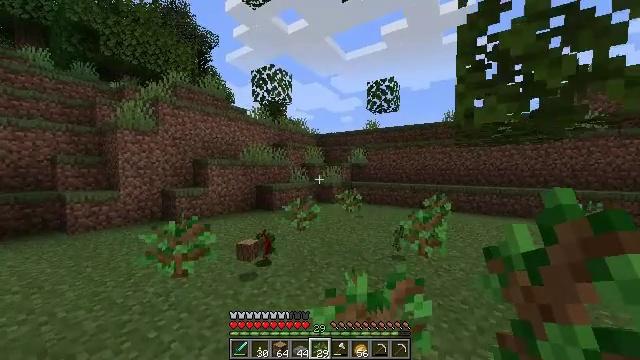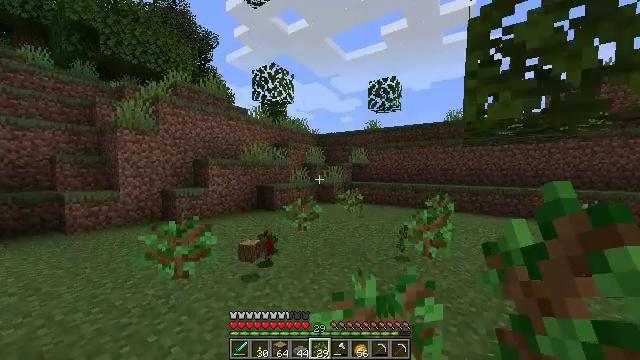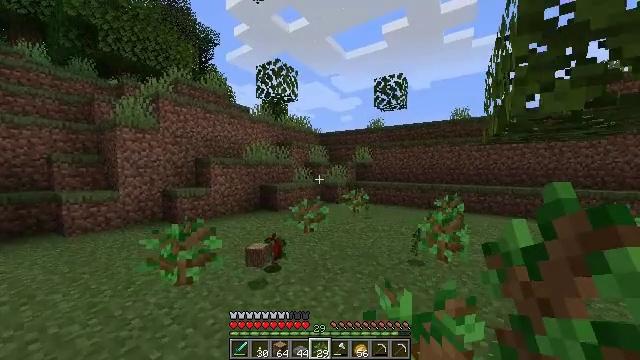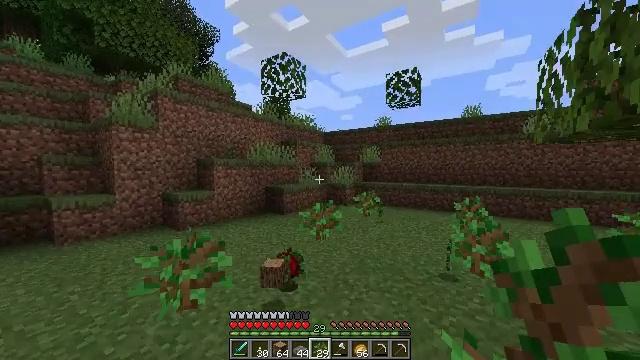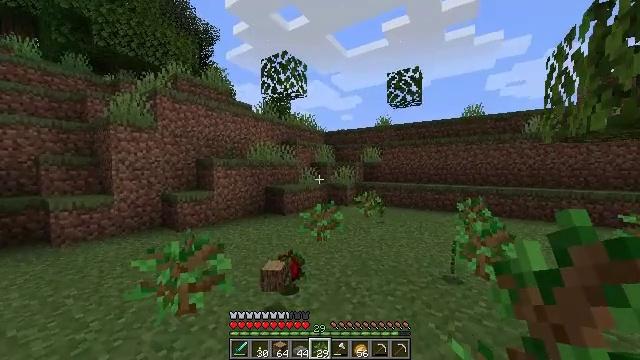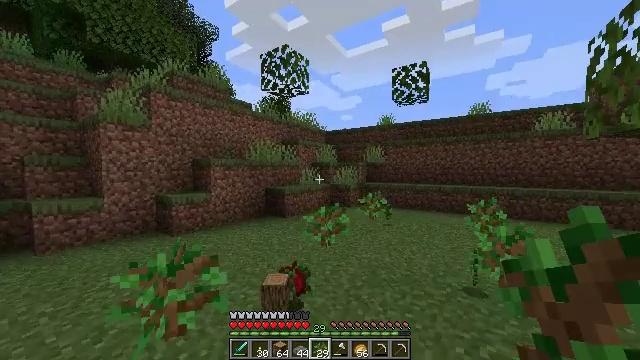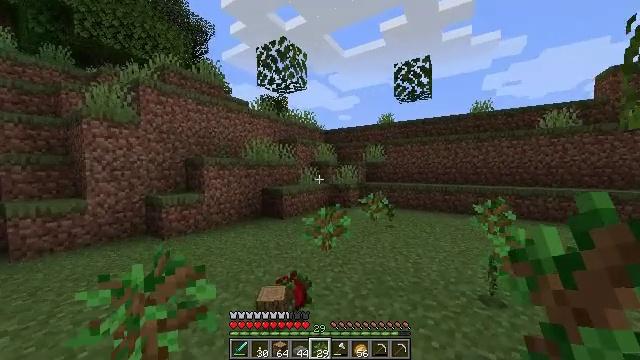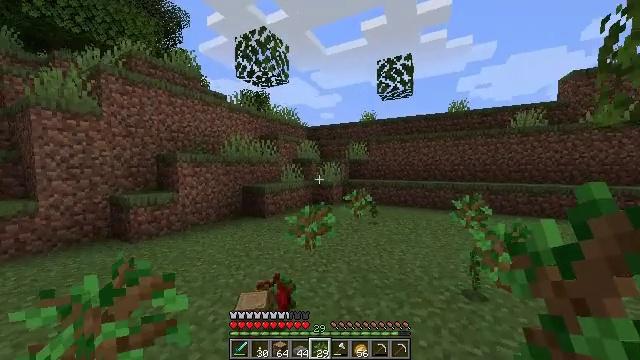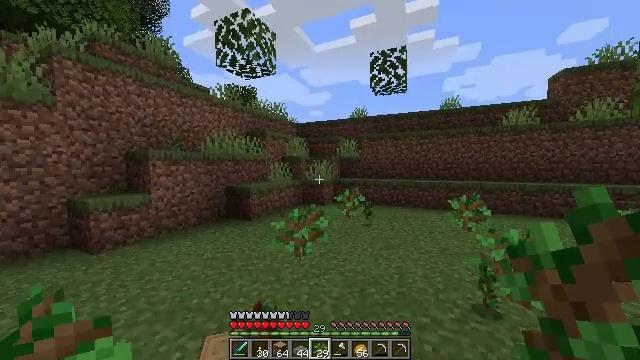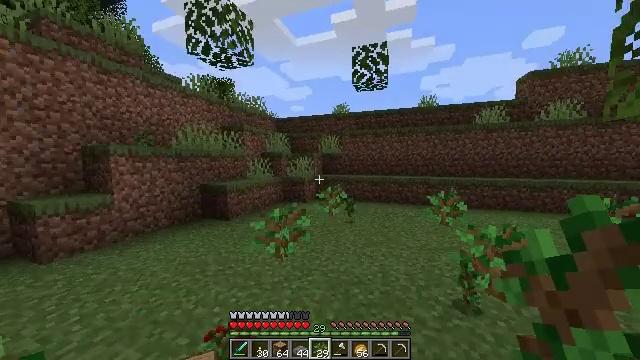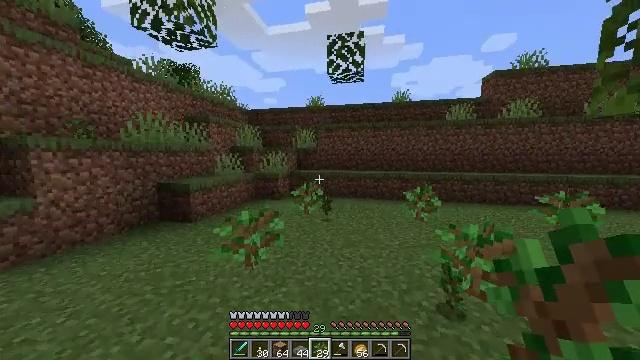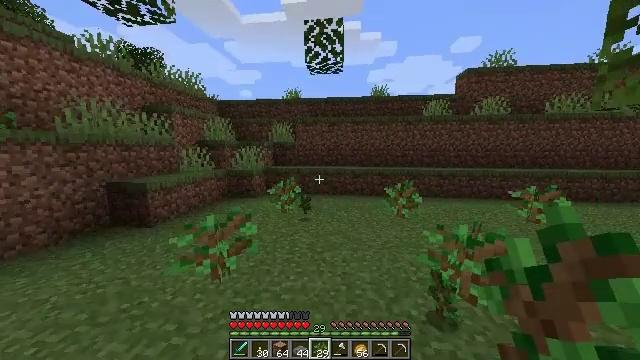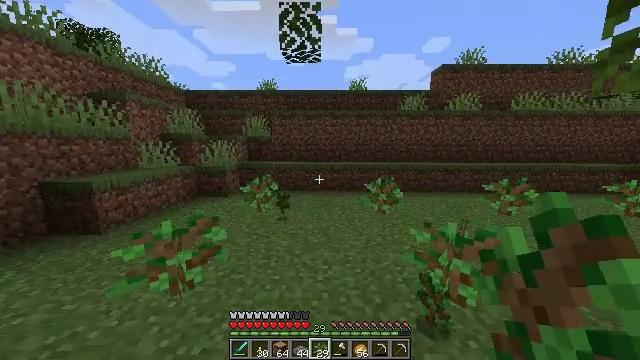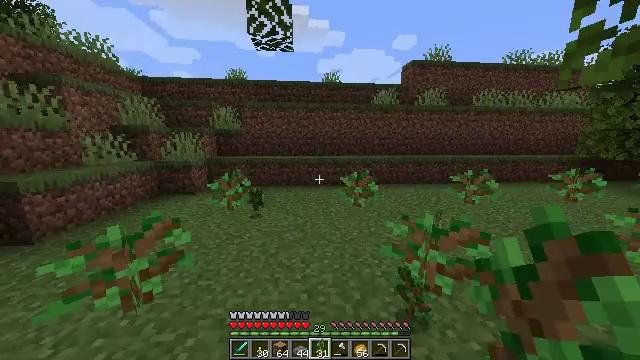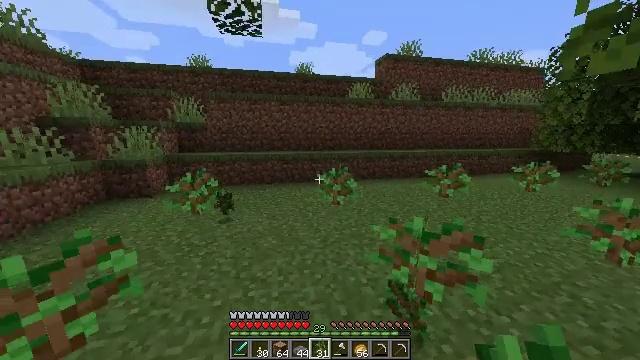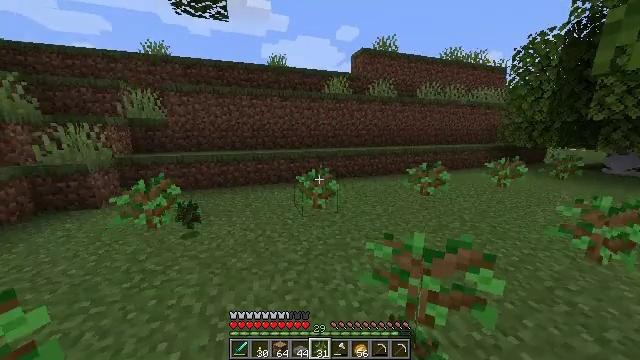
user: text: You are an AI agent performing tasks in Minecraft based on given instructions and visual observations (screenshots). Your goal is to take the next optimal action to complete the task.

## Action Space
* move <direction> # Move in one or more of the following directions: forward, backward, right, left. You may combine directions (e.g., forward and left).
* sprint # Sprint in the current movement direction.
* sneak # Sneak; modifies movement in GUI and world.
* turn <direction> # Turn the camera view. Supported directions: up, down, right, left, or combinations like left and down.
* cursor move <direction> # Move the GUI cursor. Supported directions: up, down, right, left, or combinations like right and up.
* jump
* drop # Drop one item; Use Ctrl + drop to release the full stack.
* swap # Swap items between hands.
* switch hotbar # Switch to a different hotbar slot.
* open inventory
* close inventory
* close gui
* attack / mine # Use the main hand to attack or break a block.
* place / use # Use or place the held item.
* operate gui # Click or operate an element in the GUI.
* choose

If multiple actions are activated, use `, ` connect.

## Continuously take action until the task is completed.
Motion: motion action
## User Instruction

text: Use your axe to get birch logs.
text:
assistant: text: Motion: move forward and move left
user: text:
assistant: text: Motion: move forward and move left
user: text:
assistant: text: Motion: move forward
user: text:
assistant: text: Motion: move forward
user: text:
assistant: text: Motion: move forward
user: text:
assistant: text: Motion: move forward
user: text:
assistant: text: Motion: move forward, turn right
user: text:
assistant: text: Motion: move forward, turn right
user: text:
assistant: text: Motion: move forward, turn right and down
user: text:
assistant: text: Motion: move forward, turn right and down
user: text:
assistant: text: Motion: move forward, turn right and down
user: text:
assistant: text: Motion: move forward, turn right and down
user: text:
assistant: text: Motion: move forward, turn right and down
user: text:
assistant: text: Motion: move forward, turn right and down
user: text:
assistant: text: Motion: move forward, turn right
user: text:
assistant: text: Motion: move forward, turn right
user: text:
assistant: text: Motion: move forward, turn right
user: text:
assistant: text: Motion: move forward, turn right
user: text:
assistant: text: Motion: move forward, turn right
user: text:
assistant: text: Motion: move forward, turn left and down
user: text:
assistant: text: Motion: move forward, turn left and down
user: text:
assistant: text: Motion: move forward, turn left and down
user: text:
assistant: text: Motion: move forward, turn left and up
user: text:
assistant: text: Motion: move forward, turn left and up
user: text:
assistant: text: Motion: turn left and up
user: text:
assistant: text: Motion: no_op
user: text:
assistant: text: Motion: turn left
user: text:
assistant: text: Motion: turn left
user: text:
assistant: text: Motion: turn left and down
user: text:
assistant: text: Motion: turn left and down